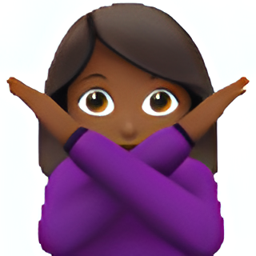
Name: woman gesturing not ok type 5
Emoji: 🙅🏾‍♀️
Group: People & Body
Sub-group: person-gesture